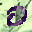
Label: 0